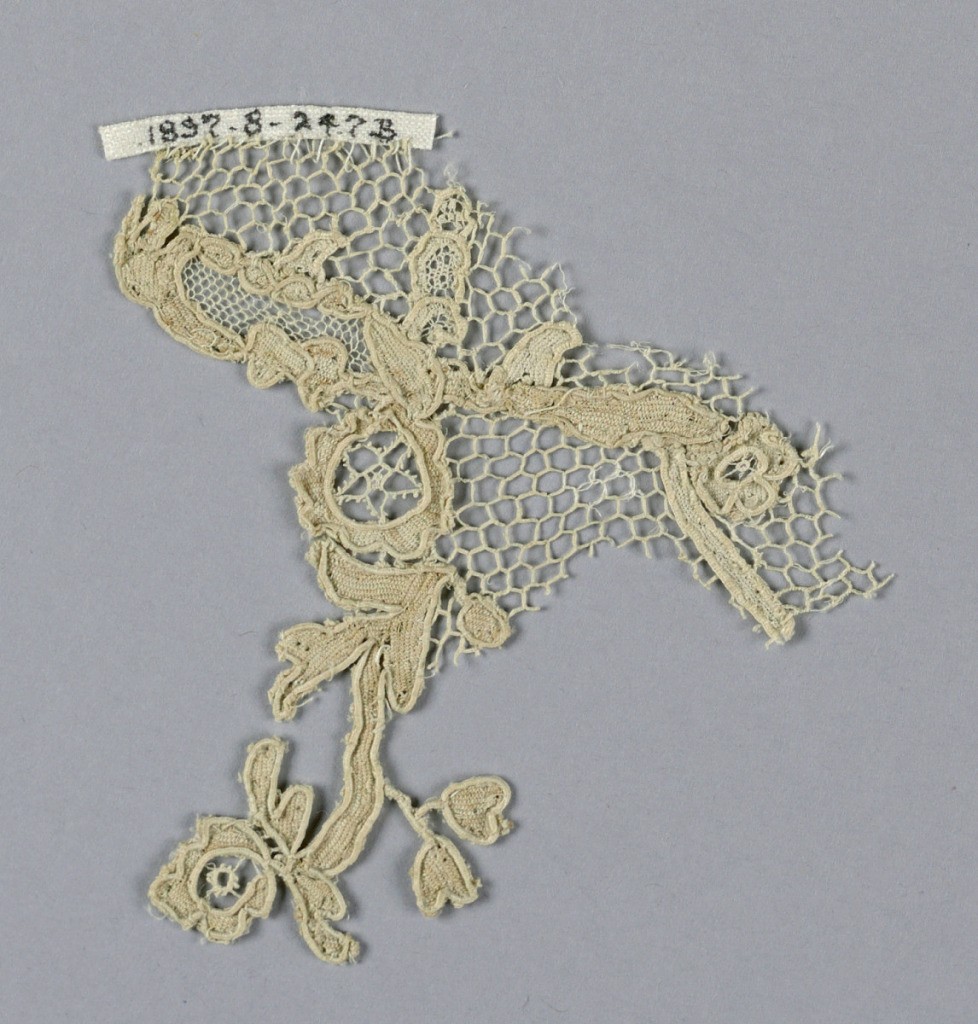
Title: Fragments
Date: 18th century
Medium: linen Technique: needle lace
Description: Argentan lace fragments showing a heavily-worked floral pattern.